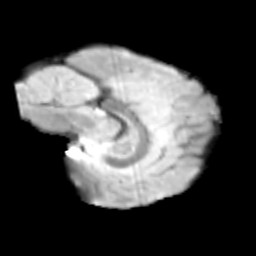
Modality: T2w
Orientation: sagittal
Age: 12
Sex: male
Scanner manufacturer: siemens
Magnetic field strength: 3 T
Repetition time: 3.8 s
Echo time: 0.07 s